Question: EDIT: The code now works! Here's how I did it:
'''
package me.nrubin29.jterminal;
import javax.swing.*;
import javax.swing.filechooser.FileSystemView;
import javax.swing.text.SimpleAttributeSet;
import javax.swing.text.StyleConstants;
import java.awt.*;
import java.awt.event.KeyEvent;
import java.awt.event.KeyListener;
import java.io.*;
import java.util.ArrayList;
public class JTerminal extends JFrame {
private JTextPane area = new JTextPane();
private JTextField input = new JTextField("Input");
private SimpleAttributeSet inputSAS = new SimpleAttributeSet(), output = new SimpleAttributeSet(), error = new SimpleAttributeSet();
private File workingFolder = FileSystemView.getFileSystemView().getDefaultDirectory();
public JTerminal() throws IOException {
super("JTerminal");
getContentPane().setLayout(new BoxLayout(getContentPane(), BoxLayout.Y_AXIS));
StyleConstants.setForeground(inputSAS, Color.GREEN);
StyleConstants.setBackground(inputSAS, Color.BLACK);
StyleConstants.setForeground(output, Color.WHITE);
StyleConstants.setBackground(output, Color.BLACK);
StyleConstants.setForeground(error, Color.RED);
StyleConstants.setBackground(error, Color.BLACK);
input.addKeyListener(new KeyListener() {
public void keyPressed(KeyEvent e) {
if (e.getKeyCode() == KeyEvent.VK_ENTER) {
try {
String command = input.getText();
if (command.equals("")) return;
setTitle("JTerminal (" + command.split(" ")[0] + ")");
input.setText("");
input.setEditable(false);
write(inputSAS, command);
Process bash = new ProcessBuilder("bash").directory(workingFolder).start();
OutputStreamWriter outputStreamWriter = new OutputStreamWriter(bash.getOutputStream());
outputStreamWriter.write(command);
outputStreamWriter.close();
int code = bash.waitFor();
writeStream(bash.getErrorStream(), error);
writeStream(bash.getInputStream(), output);
input.setEditable(true);
setTitle("JTerminal");
if (code == 0 && command.split(" ").length > 1) workingFolder = new File(command.split(" ")[1]);
} catch (Exception ex) { error(ex); }
}
}
public void keyTyped(KeyEvent e) {}
public void keyReleased(KeyEvent e) {}
});
area.setBackground(Color.black);
area.setCaretColor(Color.green);
area.setFont(new Font(Font.MONOSPACED, Font.PLAIN, 14));
area.setEditable(false);
JScrollPane pane = new JScrollPane(area);
pane.setBorder(BorderFactory.createLineBorder(Color.GREEN));
pane.setHorizontalScrollBarPolicy(JScrollPane.HORIZONTAL_SCROLLBAR_AS_NEEDED);
pane.setVerticalScrollBarPolicy(JScrollPane.VERTICAL_SCROLLBAR_AS_NEEDED);
pane.setPreferredSize(new Dimension(640, 460));
input.setBackground(Color.black);
input.setForeground(Color.green);
input.setCaretColor(Color.green);
input.setFont(new Font(Font.MONOSPACED, Font.PLAIN, 14));
input.setBorder(BorderFactory.createLineBorder(Color.GREEN));
add(pane);
add(input);
Dimension DIM = new Dimension(640, 480);
setPreferredSize(DIM);
setSize(DIM);
setDefaultCloseOperation(WindowConstants.EXIT_ON_CLOSE);
setLocationRelativeTo(null);
setResizable(true);
pack();
setVisible(true);
input.requestFocus();
}
public static void main(String[] args) throws IOException {
new JTerminal();
}
private void write(SimpleAttributeSet attributeSet, String... lines) {
try {
if (lines.length == 0) return;
for (String line : lines) {
area.getStyledDocument().insertString(area.getStyledDocument().getLength(), line + "
", attributeSet);
}
area.getStyledDocument().insertString(area.getStyledDocument().getLength(), "
", attributeSet);
}
catch (Exception e) { error(e); }
}
private void error(Exception e) {
write(error, "An error has occured: " + e.getLocalizedMessage());
e.printStackTrace(); //TODO: temp.
}
private void writeStream(InputStream s, SimpleAttributeSet color) {
try {
BufferedReader reader = new BufferedReader(new InputStreamReader(s));
ArrayList<String> strs = new ArrayList<String>();
while(reader.ready()) strs.add(reader.readLine());
if (strs.size() > 0) write(color, strs.toArray(new String[strs.size()]));
}
catch (Exception e) { error(e); }
}
}
'''
---
I have been working on a Java terminal application. It works except that it only prints the output of the first command. Here's a picture of the GUI when I try to run 'ls' more than once.

'''
package me.nrubin29.jterminal;
import javax.swing.*;
import javax.swing.text.SimpleAttributeSet;
import javax.swing.text.StyleConstants;
import java.awt.*;
import java.awt.event.KeyEvent;
import java.awt.event.KeyListener;
import java.io.*;
import java.util.ArrayList;
public class JTerminal extends JFrame {
private JTextPane area = new JTextPane();
private JTextField input = new JTextField("Input");
private SimpleAttributeSet inputSAS = new SimpleAttributeSet(), output = new SimpleAttributeSet(), error = new SimpleAttributeSet();
public JTerminal() throws IOException {
super("JTerminal");
getContentPane().setLayout(new BoxLayout(getContentPane(), BoxLayout.Y_AXIS));
StyleConstants.setForeground(inputSAS, Color.GREEN);
StyleConstants.setBackground(inputSAS, Color.BLACK);
StyleConstants.setForeground(output, Color.WHITE);
StyleConstants.setBackground(output, Color.BLACK);
StyleConstants.setForeground(error, Color.RED);
StyleConstants.setBackground(error, Color.BLACK);
final Process bash = new ProcessBuilder("/bin/bash").start();
input.addKeyListener(new KeyListener() {
public void keyPressed(KeyEvent e) {
if (e.getKeyCode() == KeyEvent.VK_ENTER) {
try {
String command = input.getText();
if (command.equals("")) return;
setTitle("JTerminal (" + command.split(" ")[0] + ")");
input.setText("");
input.setEditable(false);
write(inputSAS, command);
OutputStreamWriter outputStreamWriter = new OutputStreamWriter(bash.getOutputStream());
outputStreamWriter.write(command);
outputStreamWriter.close();
bash.waitFor();
writeStream(bash.getErrorStream(), error);
writeStream(bash.getInputStream(), output);
input.setEditable(true);
setTitle("JTerminal");
} catch (Exception ex) { error(ex); }
}
}
public void keyTyped(KeyEvent e) {}
public void keyReleased(KeyEvent e) {}
});
area.setBackground(Color.black);
area.setCaretColor(Color.green);
area.setFont(new Font(Font.MONOSPACED, Font.PLAIN, 14));
area.setEditable(false);
JScrollPane pane = new JScrollPane(area);
pane.setBorder(BorderFactory.createLineBorder(Color.GREEN));
pane.setHorizontalScrollBarPolicy(JScrollPane.HORIZONTAL_SCROLLBAR_AS_NEEDED);
pane.setVerticalScrollBarPolicy(JScrollPane.VERTICAL_SCROLLBAR_AS_NEEDED);
pane.setPreferredSize(new Dimension(640, 460));
input.setBackground(Color.black);
input.setForeground(Color.green);
input.setCaretColor(Color.green);
input.setFont(new Font(Font.MONOSPACED, Font.PLAIN, 14));
input.setBorder(BorderFactory.createLineBorder(Color.GREEN));
add(pane);
add(input);
Dimension DIM = new Dimension(640, 480);
setPreferredSize(DIM);
setSize(DIM);
setDefaultCloseOperation(WindowConstants.EXIT_ON_CLOSE);
setLocationRelativeTo(null);
setResizable(true);
pack();
setVisible(true);
input.requestFocus();
}
public static void main(String[] args) throws IOException {
new JTerminal();
}
private void write(SimpleAttributeSet attributeSet, String... lines) {
try {
area.getStyledDocument().insertString(area.getStyledDocument().getLength(), "
", attributeSet);
for (String line : lines) {
area.getStyledDocument().insertString(area.getStyledDocument().getLength(), line + "
", attributeSet);
}
}
catch (Exception e) { error(e); }
}
private void error(Exception e) {
write(error, "An error has occured: " + e.getLocalizedMessage());
e.printStackTrace(); //TODO: temp.
}
private void writeStream(InputStream s, SimpleAttributeSet color) {
try {
BufferedReader reader = new BufferedReader(new InputStreamReader(s));
ArrayList<String> strs = new ArrayList<String>();
while(reader.ready()) strs.add(reader.readLine());
if (strs.size() > 0) write(color, strs.toArray(new String[strs.size()]));
}
catch (Exception e) { error(e); }
}
}
'''
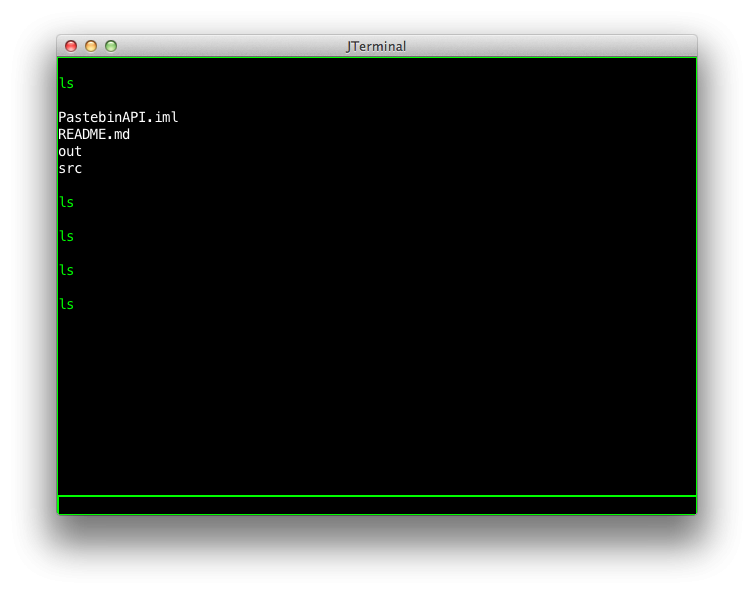
Answer: A Process object can be used only once, so subsequent calls to Process.waitFor() just immediately return (as the process is already terminated).
Instead you have to request a new Process each time from your ProcessBuilder.
Here is the correct code:
'''
package me.nrubin29.jterminal;
import javax.swing.*;
import javax.swing.text.SimpleAttributeSet;
import javax.swing.text.StyleConstants;
import java.awt.*;
import java.awt.event.KeyEvent;
import java.awt.event.KeyListener;
import java.io.*;
import java.util.ArrayList;
public class JTerminal extends JFrame {
private JTextPane area = new JTextPane();
private JTextField input = new JTextField("Input");
private SimpleAttributeSet inputSAS = new SimpleAttributeSet(), output = new SimpleAttributeSet(), error = new SimpleAttributeSet();
public JTerminal() throws IOException {
super("JTerminal");
getContentPane().setLayout(new BoxLayout(getContentPane(), BoxLayout.Y_AXIS));
StyleConstants.setForeground(inputSAS, Color.GREEN);
StyleConstants.setBackground(inputSAS, Color.BLACK);
StyleConstants.setForeground(output, Color.WHITE);
StyleConstants.setBackground(output, Color.BLACK);
StyleConstants.setForeground(error, Color.RED);
StyleConstants.setBackground(error, Color.BLACK);
final ProcessBuilder builder = new ProcessBuilder("/bin/bash");
input.addKeyListener(new KeyListener() {
public void keyPressed(KeyEvent e) {
if (e.getKeyCode() == KeyEvent.VK_ENTER) {
try {
String command = input.getText();
if (command.equals("")) return;
setTitle("JTerminal (" + command.split(" ")[0] + ")");
input.setText("");
input.setEditable(false);
write(inputSAS, command);
Process bash = builder.start();
OutputStreamWriter outputStreamWriter = new OutputStreamWriter(bash.getOutputStream());
outputStreamWriter.write(command);
outputStreamWriter.close();
bash.waitFor();
writeStream(bash.getErrorStream(), error);
writeStream(bash.getInputStream(), output);
input.setEditable(true);
setTitle("JTerminal");
} catch (Exception ex) { error(ex); }
}
}
public void keyTyped(KeyEvent e) {}
public void keyReleased(KeyEvent e) {}
});
area.setBackground(Color.black);
area.setCaretColor(Color.green);
area.setFont(new Font(Font.MONOSPACED, Font.PLAIN, 14));
area.setEditable(false);
JScrollPane pane = new JScrollPane(area);
pane.setBorder(BorderFactory.createLineBorder(Color.GREEN));
pane.setHorizontalScrollBarPolicy(JScrollPane.HORIZONTAL_SCROLLBAR_AS_NEEDED);
pane.setVerticalScrollBarPolicy(JScrollPane.VERTICAL_SCROLLBAR_AS_NEEDED);
pane.setPreferredSize(new Dimension(640, 460));
input.setBackground(Color.black);
input.setForeground(Color.green);
input.setCaretColor(Color.green);
input.setFont(new Font(Font.MONOSPACED, Font.PLAIN, 14));
input.setBorder(BorderFactory.createLineBorder(Color.GREEN));
add(pane);
add(input);
Dimension DIM = new Dimension(640, 480);
setPreferredSize(DIM);
setSize(DIM);
setDefaultCloseOperation(WindowConstants.EXIT_ON_CLOSE);
setLocationRelativeTo(null);
setResizable(true);
pack();
setVisible(true);
input.requestFocus();
}
public static void main(String[] args) throws IOException {
new JTerminal();
}
private void write(SimpleAttributeSet attributeSet, String... lines) {
try {
area.getStyledDocument().insertString(area.getStyledDocument().getLength(), "
", attributeSet);
for (String line : lines) {
area.getStyledDocument().insertString(area.getStyledDocument().getLength(), line + "
", attributeSet);
}
}
catch (Exception e) { error(e); }
}
private void error(Exception e) {
write(error, "An error has occured: " + e.getLocalizedMessage());
e.printStackTrace(); //TODO: temp.
}
private void writeStream(InputStream s, SimpleAttributeSet color) {
try {
BufferedReader reader = new BufferedReader(new InputStreamReader(s));
ArrayList<String> strs = new ArrayList<String>();
while(reader.ready()) strs.add(reader.readLine());
if (strs.size() > 0) write(color, strs.toArray(new String[strs.size()]));
}
catch (Exception e) { error(e); }
}
}
'''